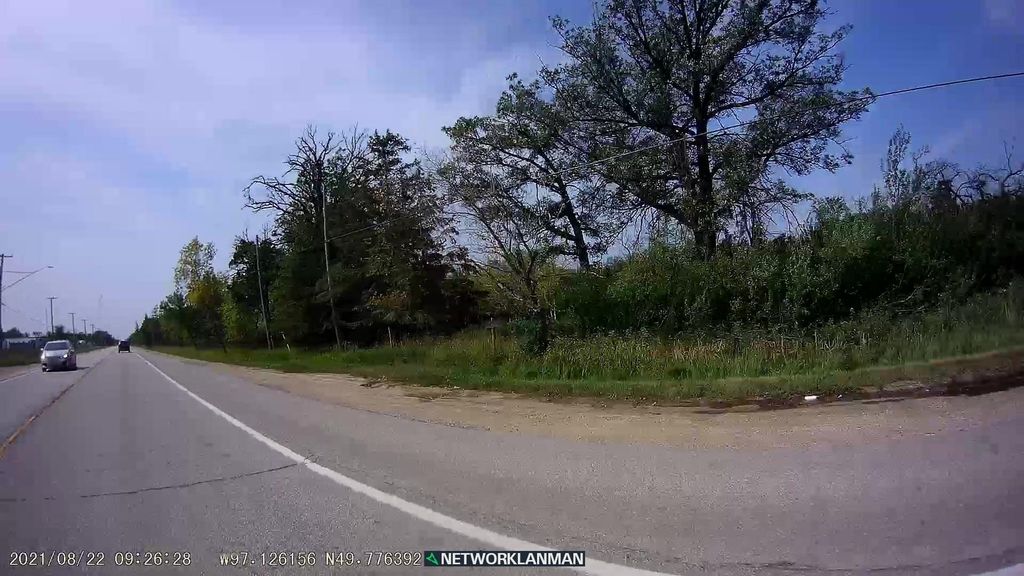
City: winnipeg